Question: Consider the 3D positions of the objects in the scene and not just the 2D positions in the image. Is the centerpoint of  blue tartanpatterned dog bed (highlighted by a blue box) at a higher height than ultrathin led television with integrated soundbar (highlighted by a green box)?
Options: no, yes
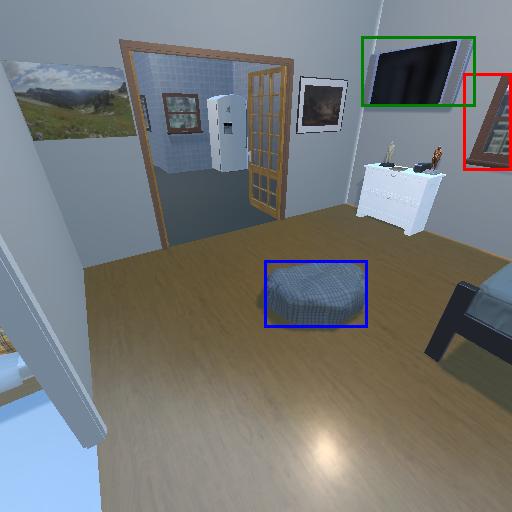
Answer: no